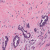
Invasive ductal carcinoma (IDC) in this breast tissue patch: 0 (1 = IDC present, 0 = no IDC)